This time-domain trace was recorded on a rotor test rig. Classify the rotor condition as one of: normal, misalignment, unbalance, looseness.
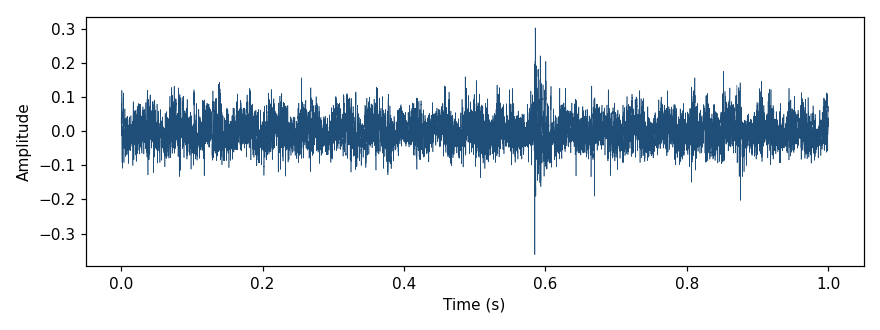
Answer: unbalance